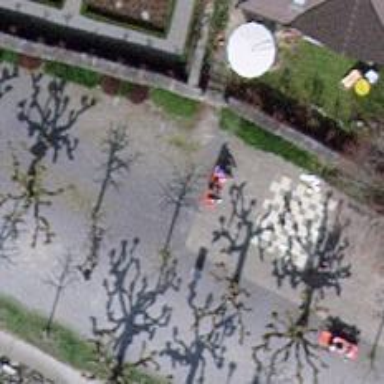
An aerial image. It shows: Red bench.